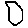
Label: hexagon